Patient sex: F
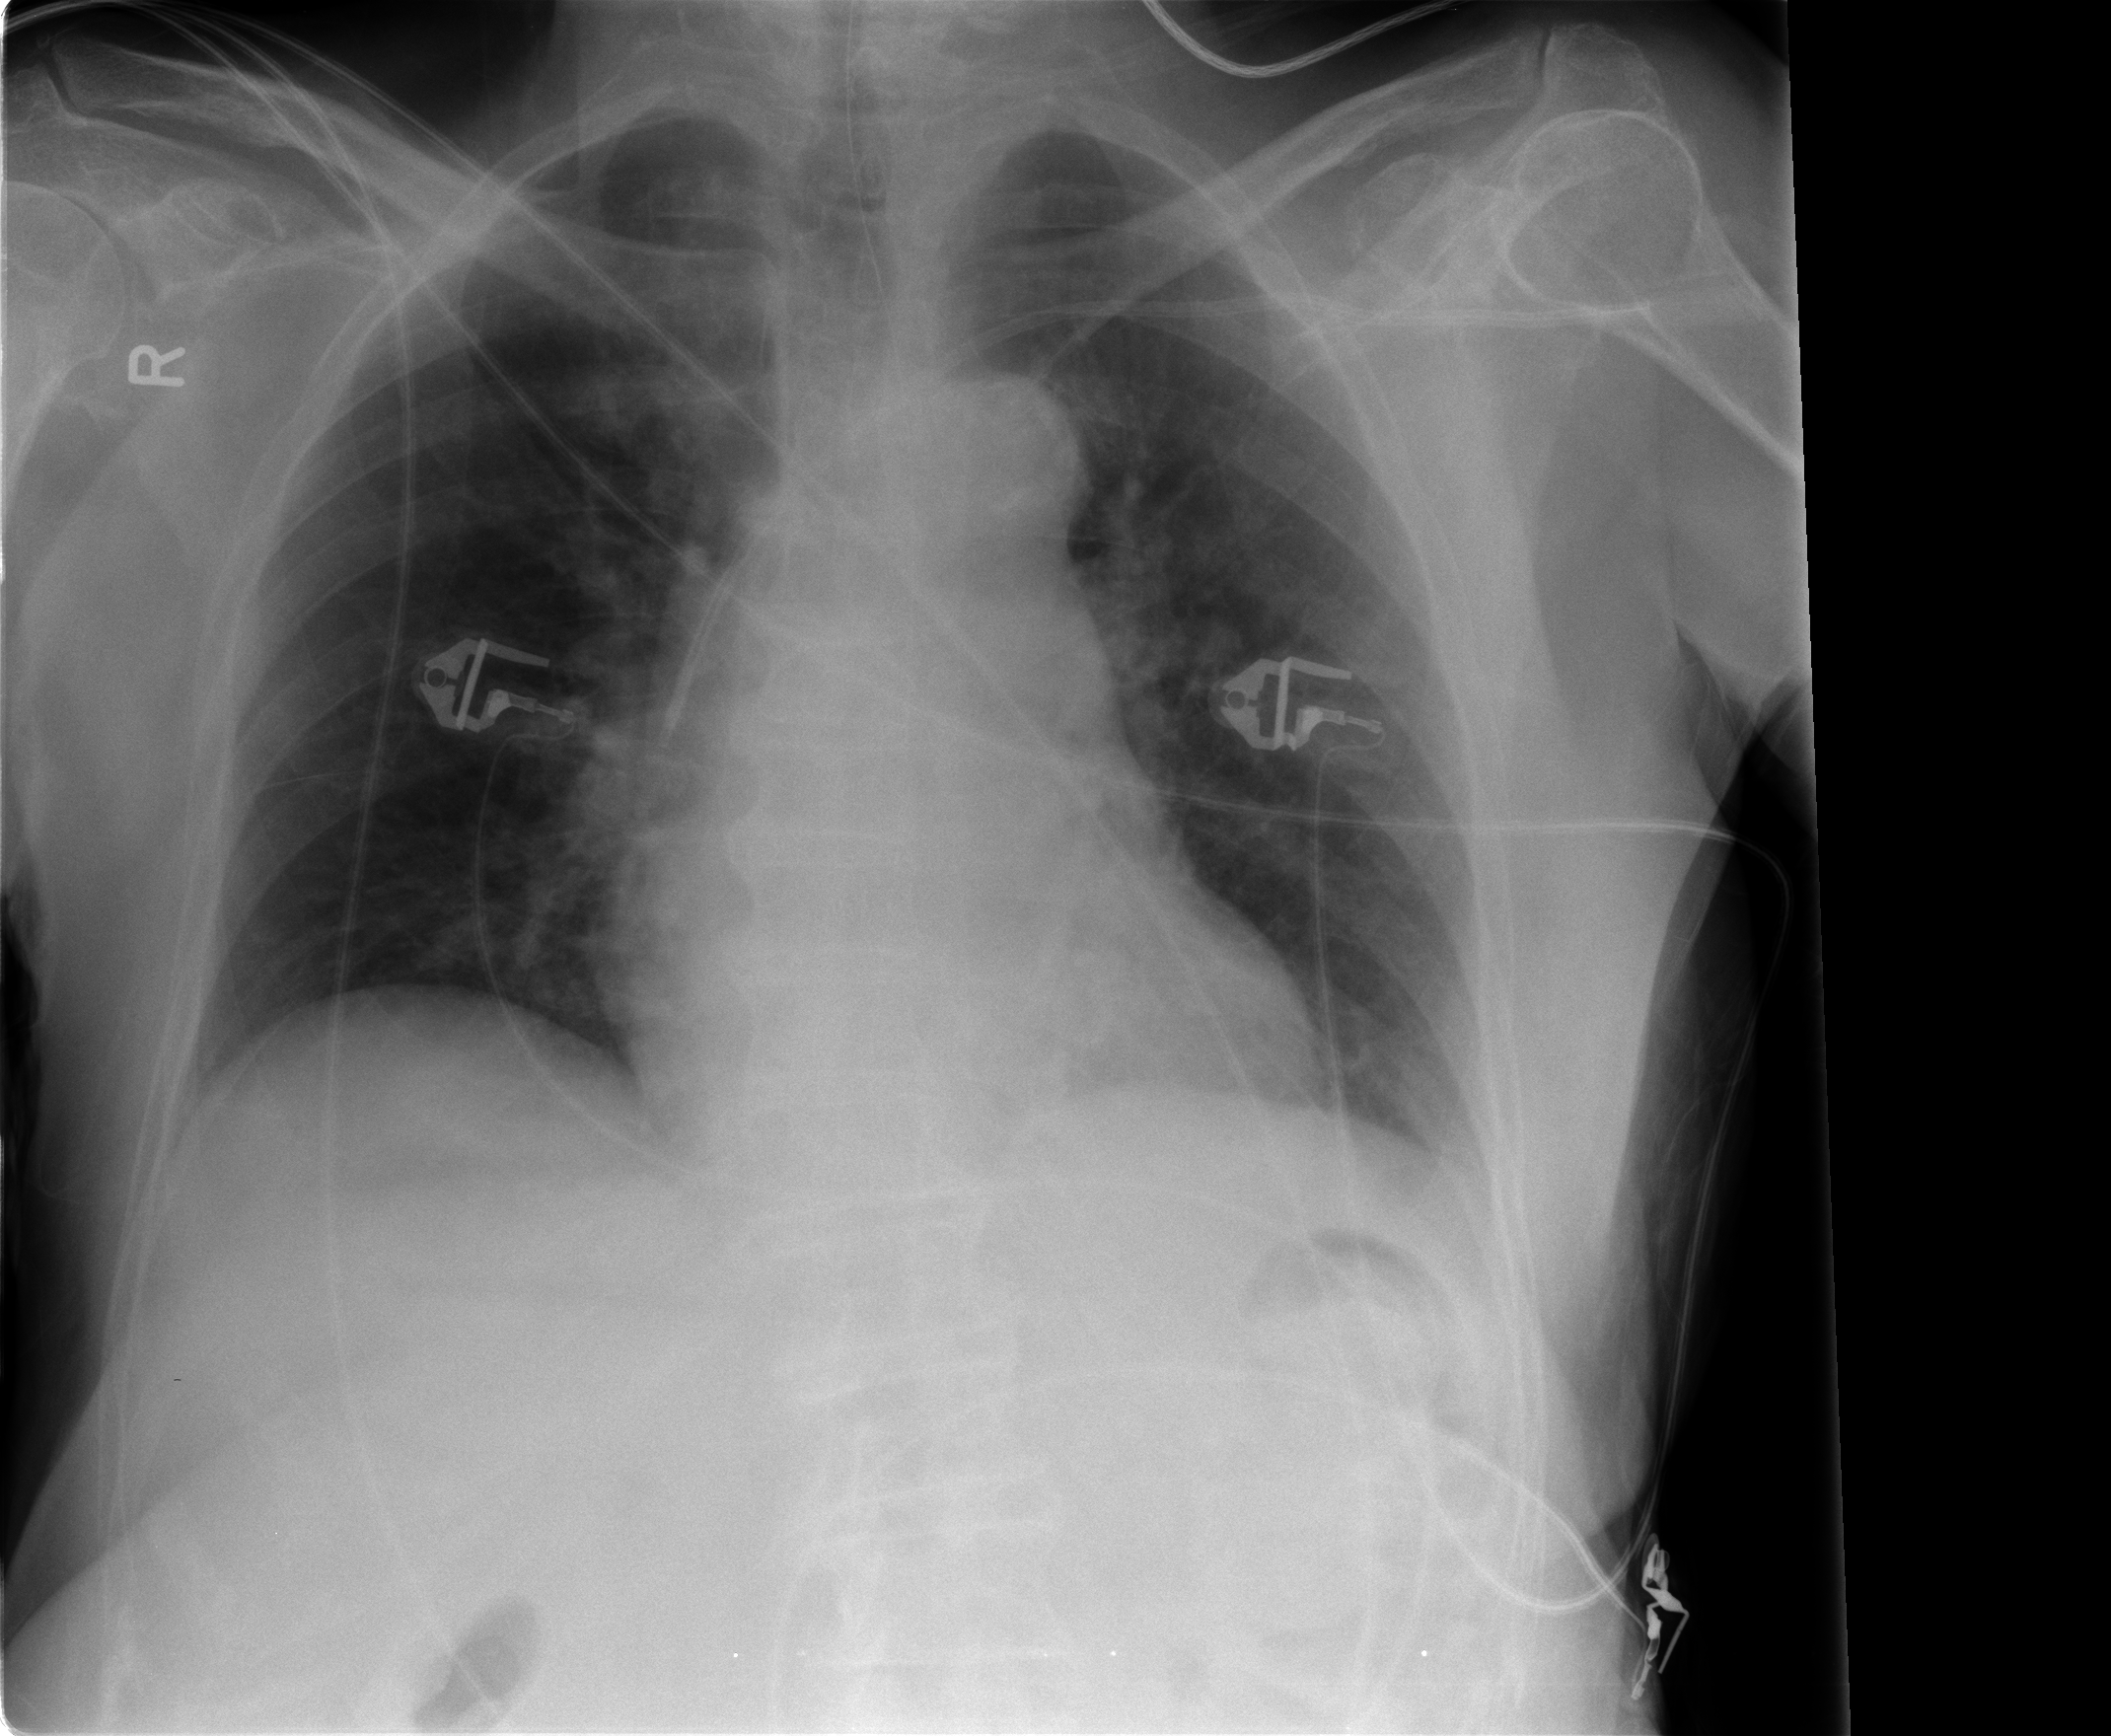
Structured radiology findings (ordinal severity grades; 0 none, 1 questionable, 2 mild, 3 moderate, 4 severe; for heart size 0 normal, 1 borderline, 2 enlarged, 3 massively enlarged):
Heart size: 2
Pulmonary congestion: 0
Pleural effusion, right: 0
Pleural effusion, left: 0
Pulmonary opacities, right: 0
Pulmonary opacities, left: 0
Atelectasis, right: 0
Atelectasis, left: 2